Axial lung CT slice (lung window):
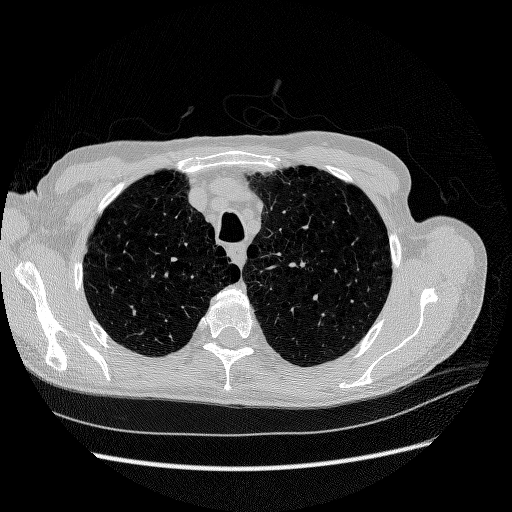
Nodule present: no